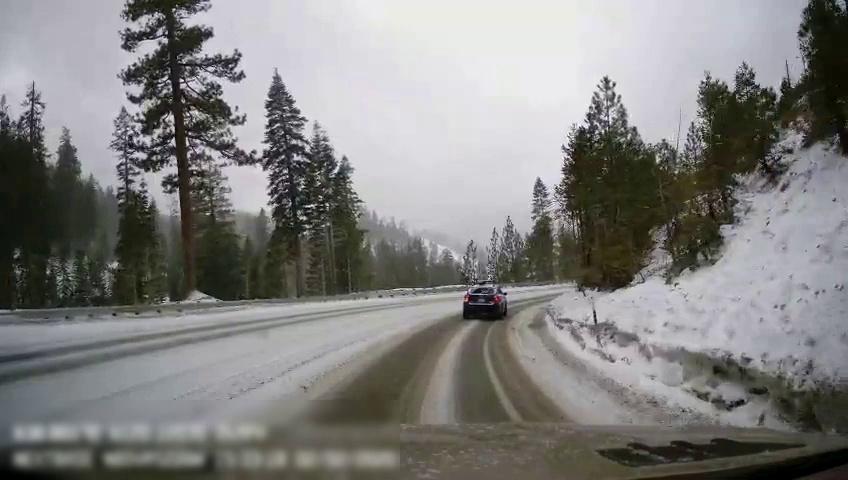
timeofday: Day
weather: Snowy
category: Drivable Space
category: Vehicles | Car
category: Lanes | Current Lane